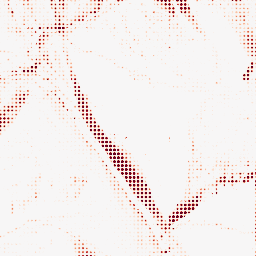
Category: morphological
Decomposition family: morphological_ellipse
Decomposition parameters: operation: opening
width: 10
height: 30
Upsampling method: sinc_blackman
Upsampling parameters: scale: 8
kernel_size: 4
Upsampling scale: 8